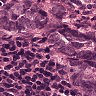
Metastatic tissue present: yes